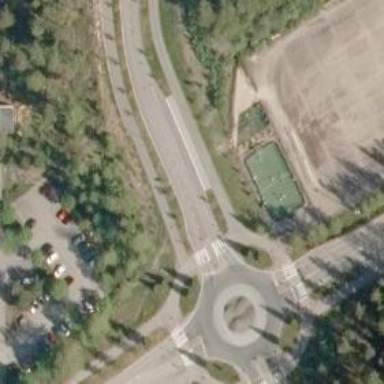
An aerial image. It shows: Crossing on asphalt cycleway.